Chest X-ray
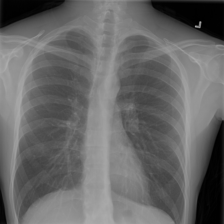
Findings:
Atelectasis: negative
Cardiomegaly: negative
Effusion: negative
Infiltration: negative
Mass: negative
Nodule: negative
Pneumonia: negative
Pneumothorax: negative
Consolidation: negative
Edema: negative
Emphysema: negative
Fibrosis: negative
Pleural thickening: negative
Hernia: negative